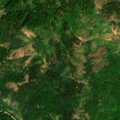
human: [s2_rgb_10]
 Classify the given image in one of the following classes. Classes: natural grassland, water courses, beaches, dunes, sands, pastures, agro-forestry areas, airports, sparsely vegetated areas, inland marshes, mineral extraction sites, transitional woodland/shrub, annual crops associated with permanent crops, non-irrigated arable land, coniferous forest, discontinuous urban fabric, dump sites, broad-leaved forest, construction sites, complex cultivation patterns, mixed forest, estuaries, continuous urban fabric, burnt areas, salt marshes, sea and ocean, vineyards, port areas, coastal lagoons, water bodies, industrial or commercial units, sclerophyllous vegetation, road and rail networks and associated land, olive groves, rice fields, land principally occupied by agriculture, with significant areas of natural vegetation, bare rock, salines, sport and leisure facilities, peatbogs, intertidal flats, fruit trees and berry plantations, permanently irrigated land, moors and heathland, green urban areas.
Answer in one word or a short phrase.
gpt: land principally occupied by agriculture, with significant areas of natural vegetation, broad-leaved forest, mixed forest, transitional woodland/shrub